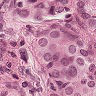
Metastatic tissue present: yes